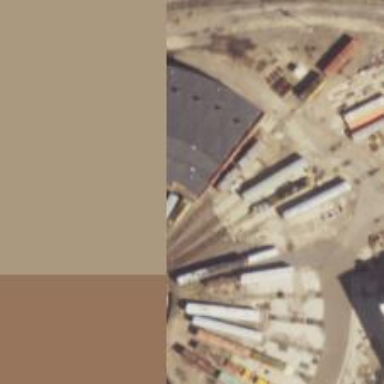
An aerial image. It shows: Railway yard used for servicing trains.